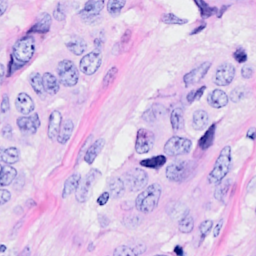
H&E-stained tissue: Breast